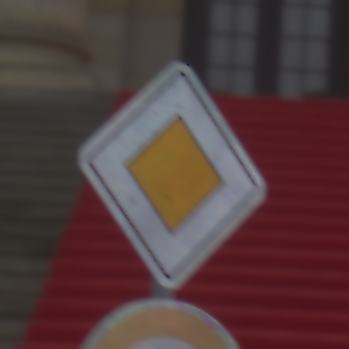
Verkehrszeichen: Vorfahrtsstrasse
Zusatzzeichen unten: Geschwindigkeit60
Umgebung: Outdoor, Urban
Tageszeit: Midday
Wetter: Overcast
Licht: Natural
Jahreszeit: NotSpecified
Kontrast: LowContrast